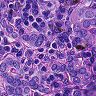
Metastatic tissue present: yes